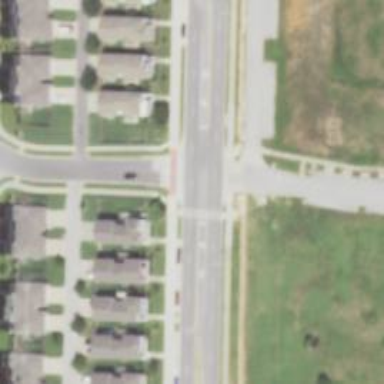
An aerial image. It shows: Road with stop sign.